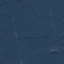
Land use / land cover: Forest